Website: macys
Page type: delivery-shipping
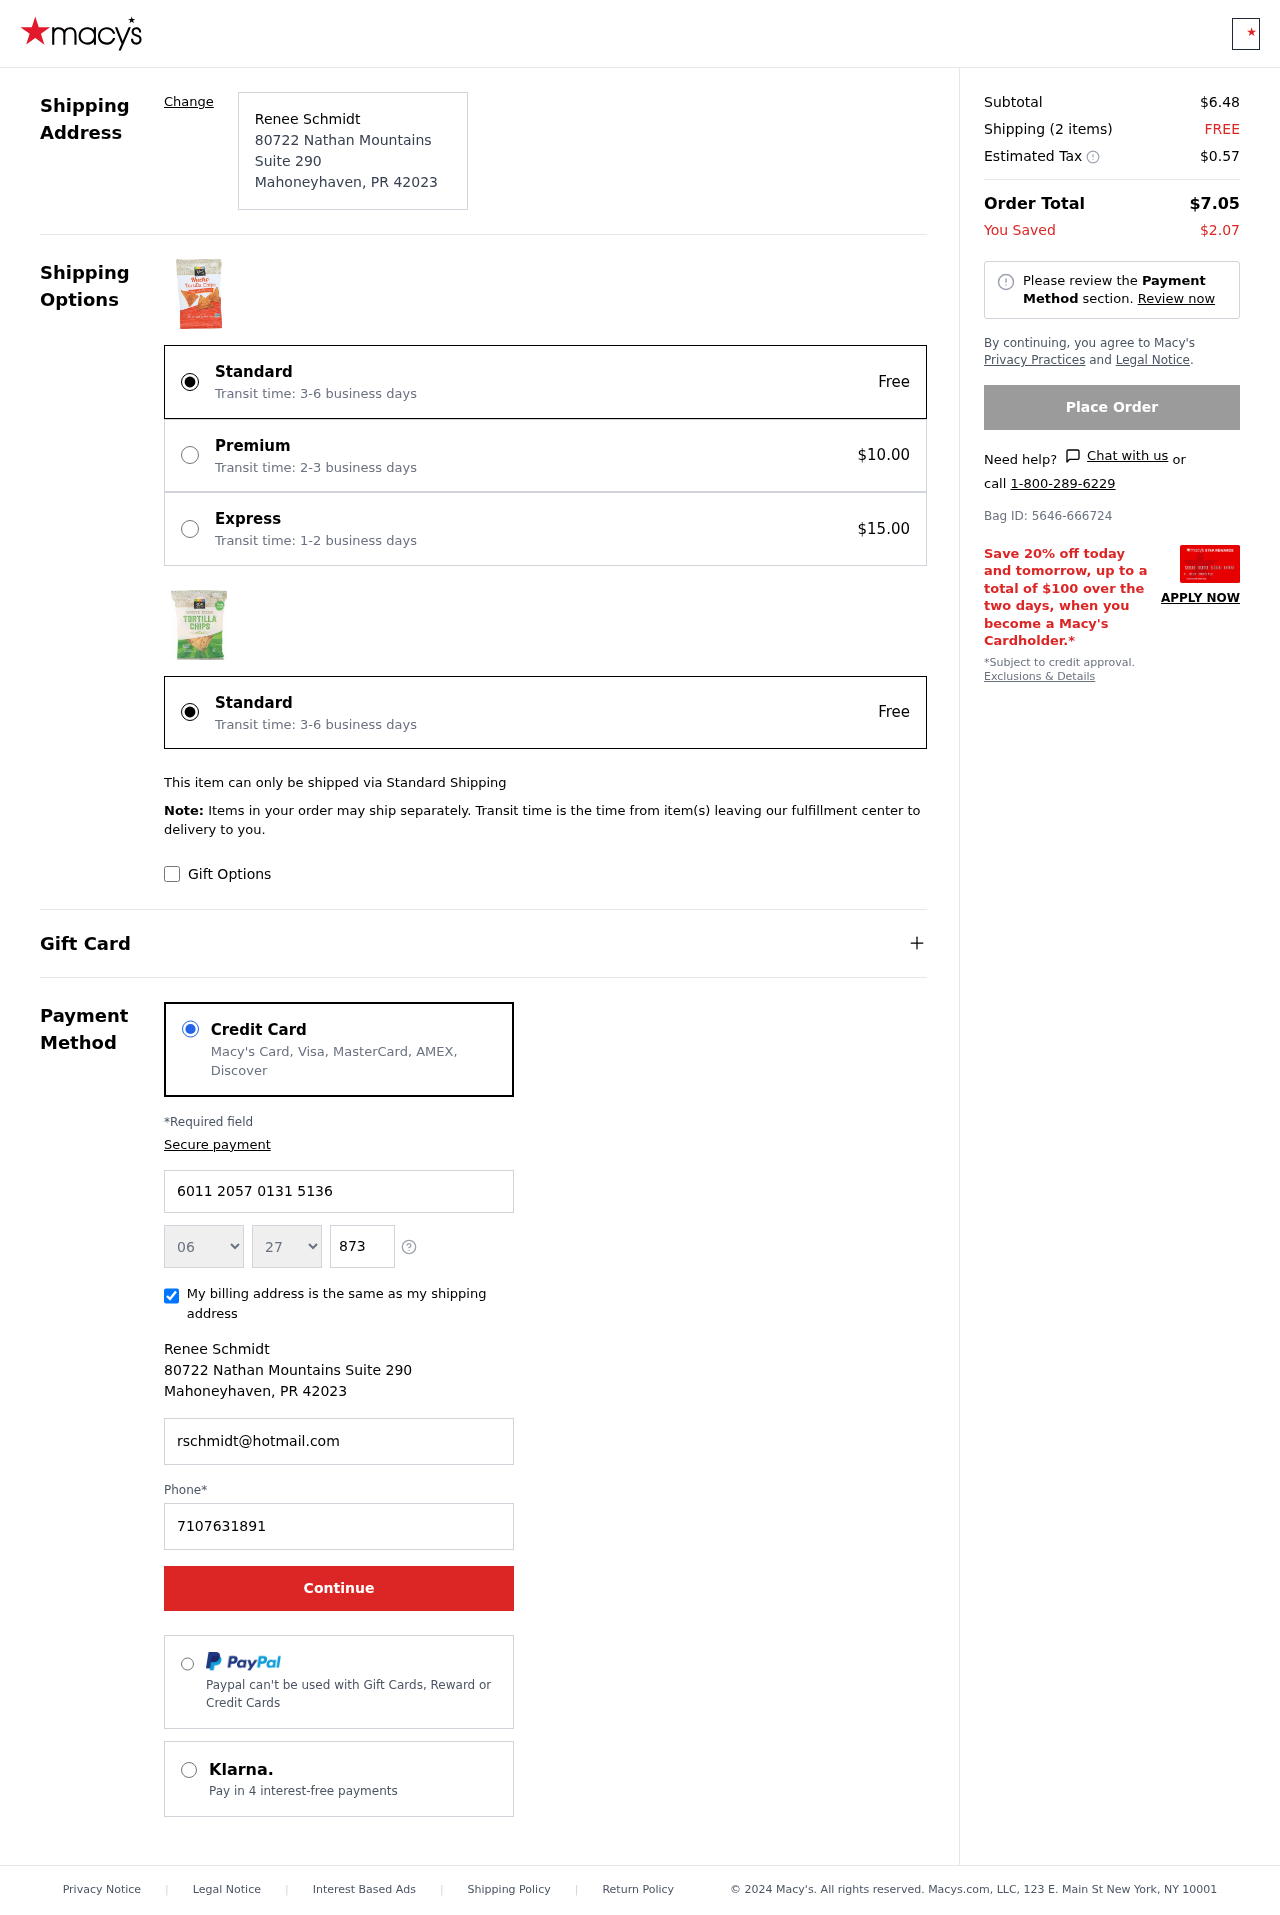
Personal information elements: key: PII_CARD_EXPIRY_MONTH
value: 06
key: PII_CARD_EXPIRY_YEAR
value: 27
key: PII_CITY
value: Mahoneyhaven
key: PII_CITY_STATE_ZIP
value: Mahoneyhaven, PR 42023
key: PII_FULLNAME
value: Renee Schmidt
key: PII_POSTCODE
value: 42023
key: PII_STATE_ABBR
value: PR
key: PII_STREET
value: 80722 Nathan Mountains Suite 290
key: PII_CARD_NUMBER
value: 6011 2057 0131 5136
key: PII_CARD_CVV
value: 873
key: PII_EMAIL
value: rschmidt@hotmail.com
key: PII_PHONE
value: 7107631891
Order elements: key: ORDER_SUBTOTAL
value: $6.48
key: ORDER_NUM_ITEMS
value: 2
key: ORDER_SHIPPING_COST
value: FREE
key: ORDER_TAX
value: $0.57
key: ORDER_TOTAL
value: $7.05
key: ORDER_SAVINGS
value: $2.07
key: ORDER_BAG_ID
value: Bag ID: 5646-666724